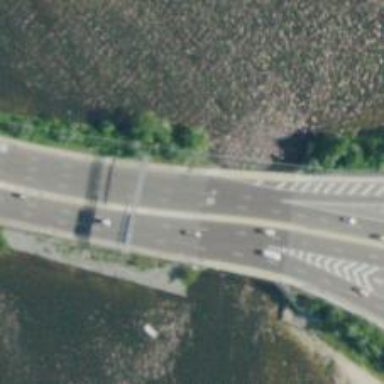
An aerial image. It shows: Asphalt bridge on trunk link highway.